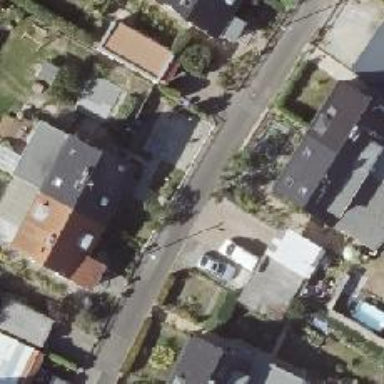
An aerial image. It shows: Residential road with asphalt surface.